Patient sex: M
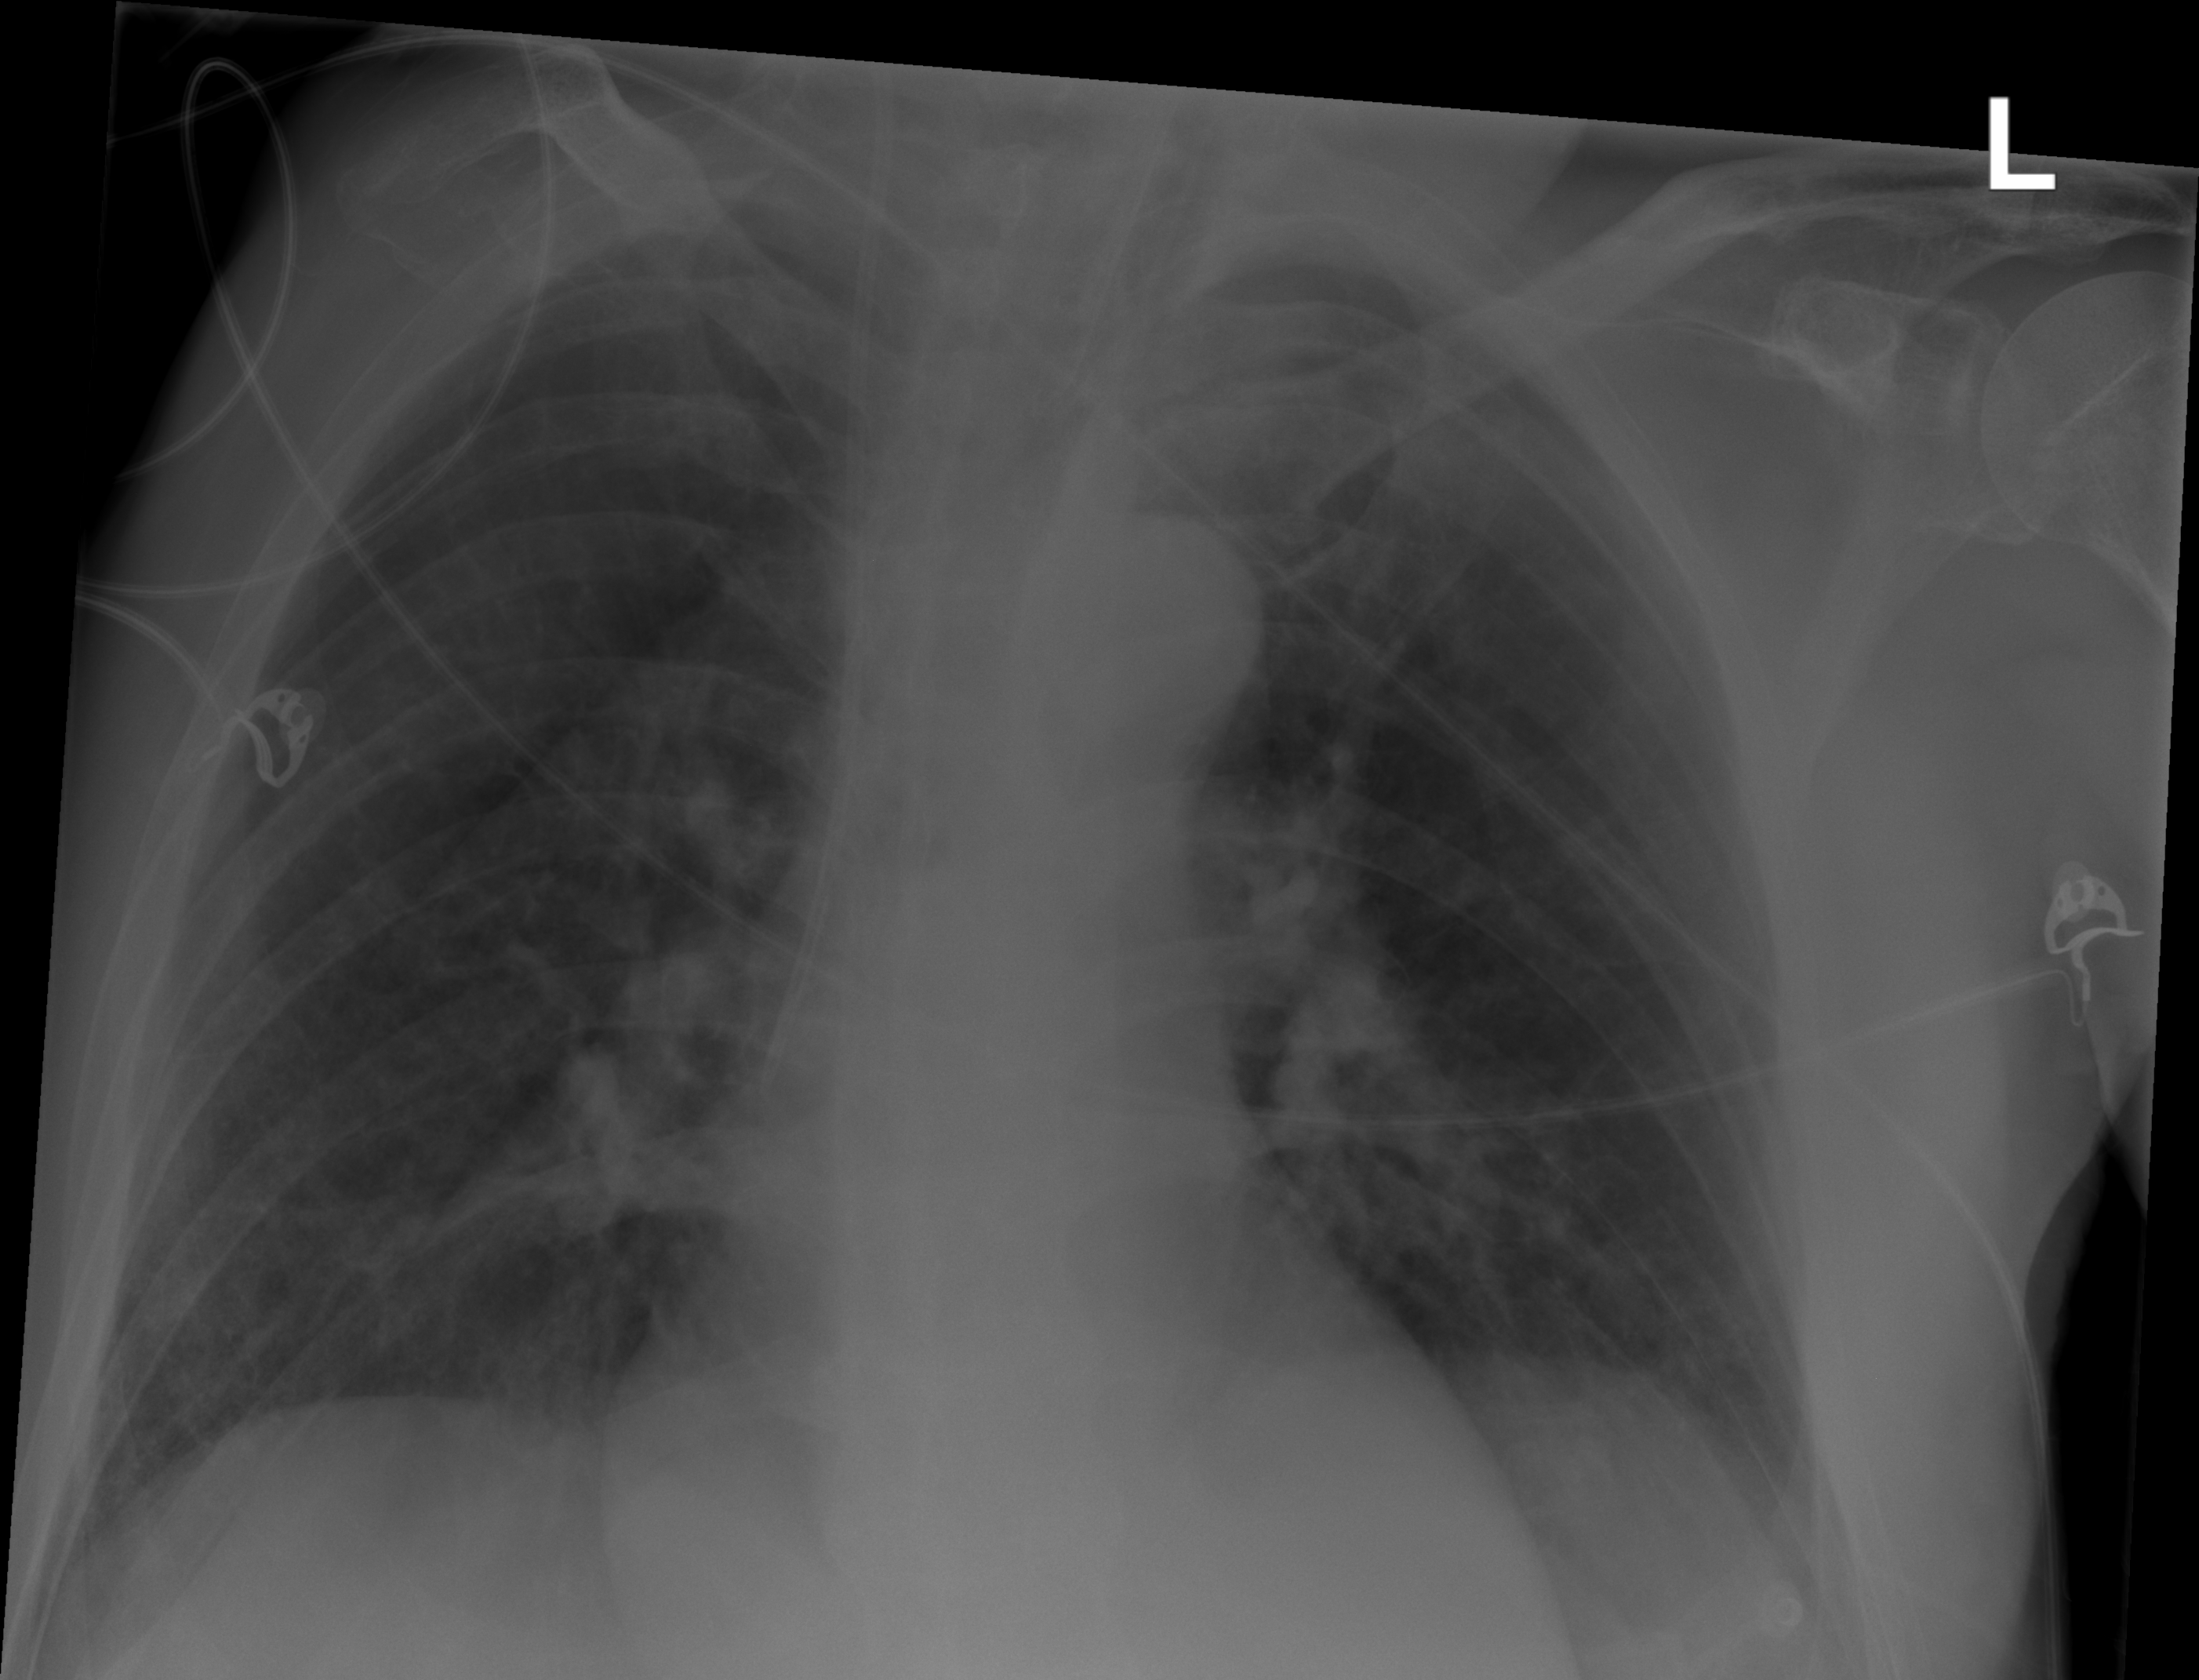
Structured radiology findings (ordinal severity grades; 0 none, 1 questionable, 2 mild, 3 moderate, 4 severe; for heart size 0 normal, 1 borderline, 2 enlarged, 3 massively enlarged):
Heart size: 0
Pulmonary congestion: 0
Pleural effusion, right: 0
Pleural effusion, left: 0
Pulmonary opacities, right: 0
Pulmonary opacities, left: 2
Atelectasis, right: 0
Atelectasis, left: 0